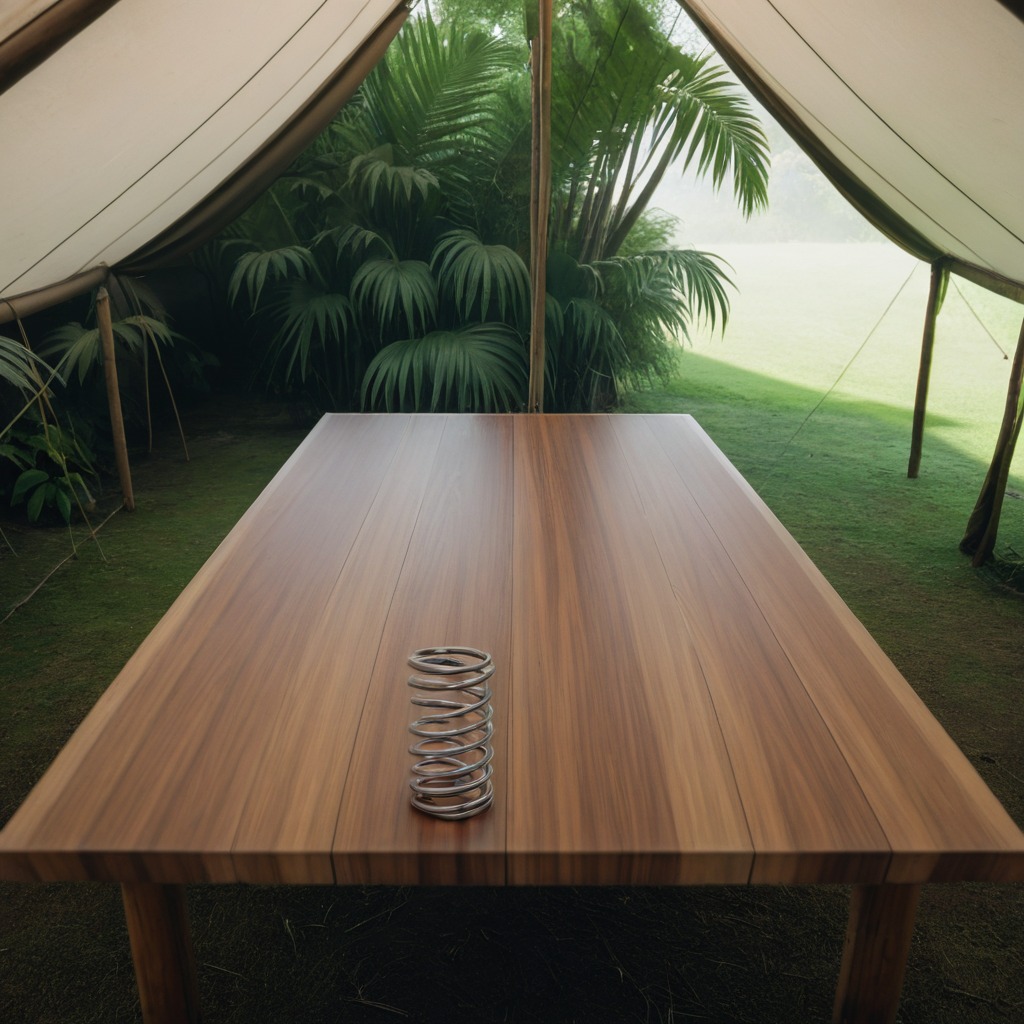
A coiled metal spring is lying on the wooden table.